Question: My VB.NET application has a datagridview (Named = "DGV") which have 4 columns.
I want to write multiple text files with data grid rows.
the name of text file should be the value of the cell of column 1, and the text of text file should be the value of column 3 cell.
The attached image will clear every thing.
Please Kindly help.
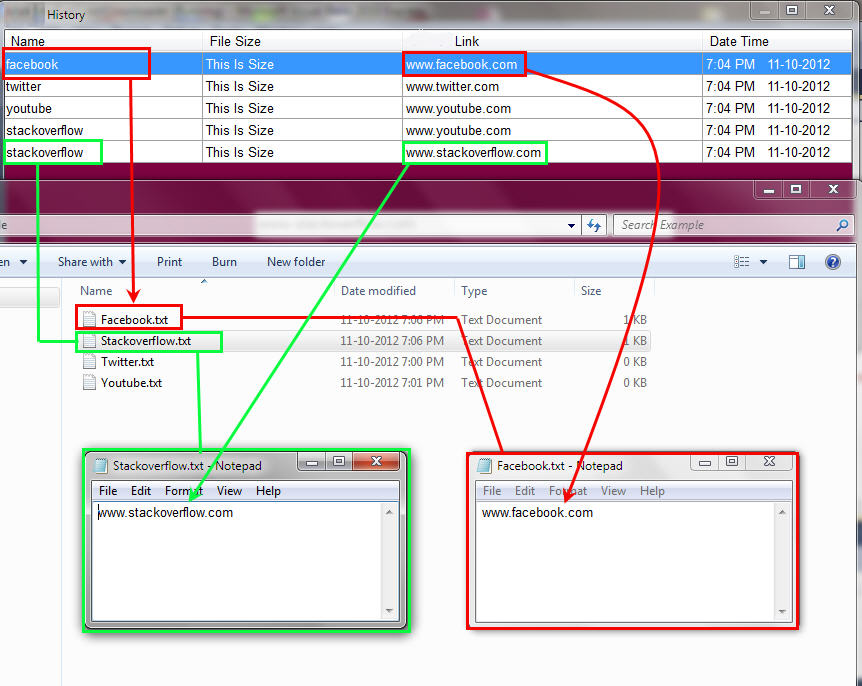
Answer: I design this code and I wonder It's Working Perfectly.
First of all Crate a boolean property at the top of your codes after "Public Class Form1"
'''
Public Property SelectedIdexLock As Boolean = False
'''
Now in Datagride1 Selection Changed:
'''
If SelectedIdexLock = True Then
My.Computer.FileSystem.WriteAllText("C:\Users\YOUR USER NAME HERE\Desktop\" & Datagride1.SelectedCells(0).Value.ToString & ".txt", Datagride1.SelectedCells(2).Value.ToString, False)
End If
'''
OK this is last step, In Test Button (Button1) Click:
'''
Dim RowsCount As Integer = Datagride1.Rows.Count.ToString
Datagride1.Rows(0).Selected = True
Datagride1.Rows(0).Selected = False
For Each row In Datagride1DataSet.Table1.Rows
Dim i As Integer
For i = 0 To RowsCount
If i = RowsCount Then
SelectedIdexLock = False
Exit Sub
Else
SelectedIdexLock = True
Datagride1.Rows(i).Selected = True
End If
Next
Next
'''
You have done!